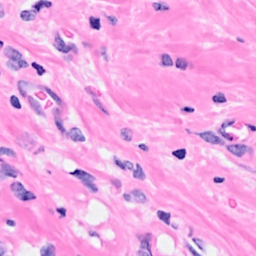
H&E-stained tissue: Breast